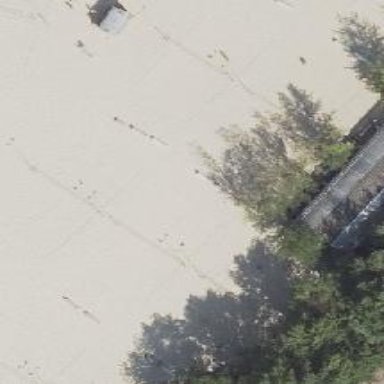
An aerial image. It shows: Sandy pitch for beach volleyball.